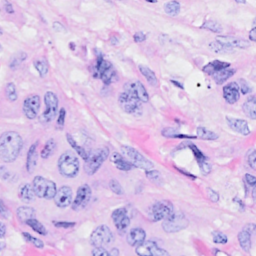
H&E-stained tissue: Breast